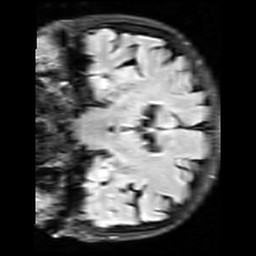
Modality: FLAIR
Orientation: coronal
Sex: female
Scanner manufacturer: siemens
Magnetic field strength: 3 T
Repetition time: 10 s
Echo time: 0.09 s